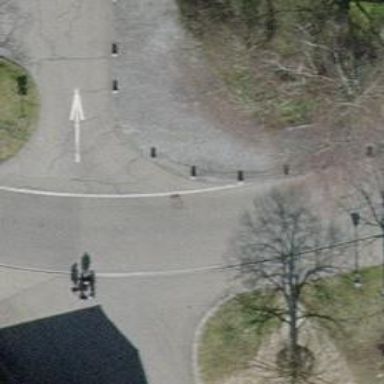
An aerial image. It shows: Bollard.